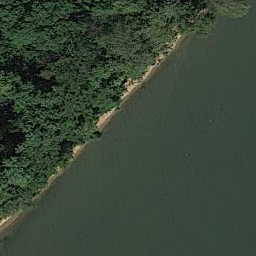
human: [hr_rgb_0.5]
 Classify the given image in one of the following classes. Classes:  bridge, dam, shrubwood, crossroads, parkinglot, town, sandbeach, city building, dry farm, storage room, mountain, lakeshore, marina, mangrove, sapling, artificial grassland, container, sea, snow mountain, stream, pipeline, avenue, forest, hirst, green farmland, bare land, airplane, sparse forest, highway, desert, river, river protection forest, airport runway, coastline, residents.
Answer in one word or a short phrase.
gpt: river protection forest